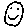
Label: smiley face